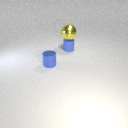
small blue rubber cylinder below large yellow metal sphere